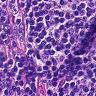
Metastatic tissue present: no